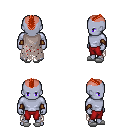
a pixel art fantasy rpg character, male body template, dark elf, purple skin, gray tattered cape, red pants, red short mohawk hairstyle, cloth bracers, white slippers, four views (front, back, left, right), 2x2 character sprite sheet, small pixel art, hard edges, no anti-aliasing